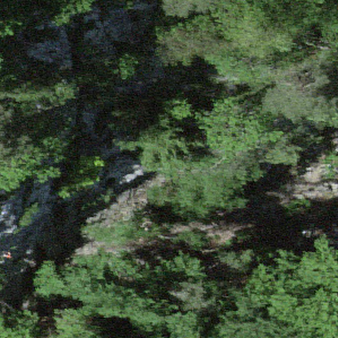
Label: bouldering_area